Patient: sex F, age 65
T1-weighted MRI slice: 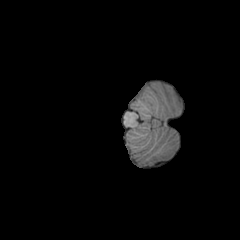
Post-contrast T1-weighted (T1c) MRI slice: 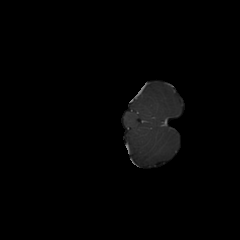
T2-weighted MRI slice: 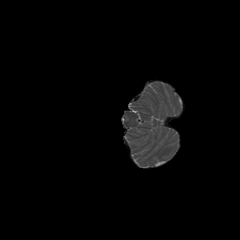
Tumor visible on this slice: no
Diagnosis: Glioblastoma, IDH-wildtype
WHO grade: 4